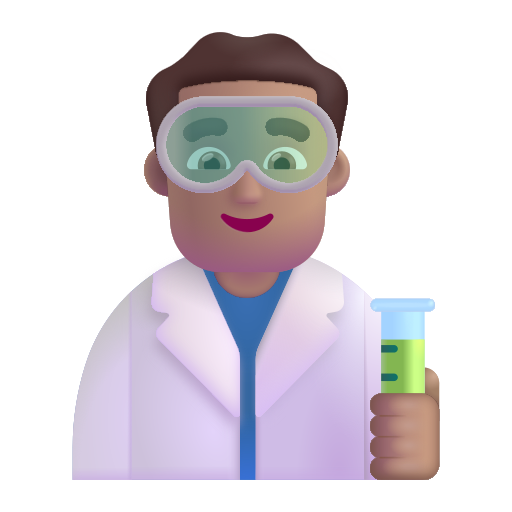
man scientist color